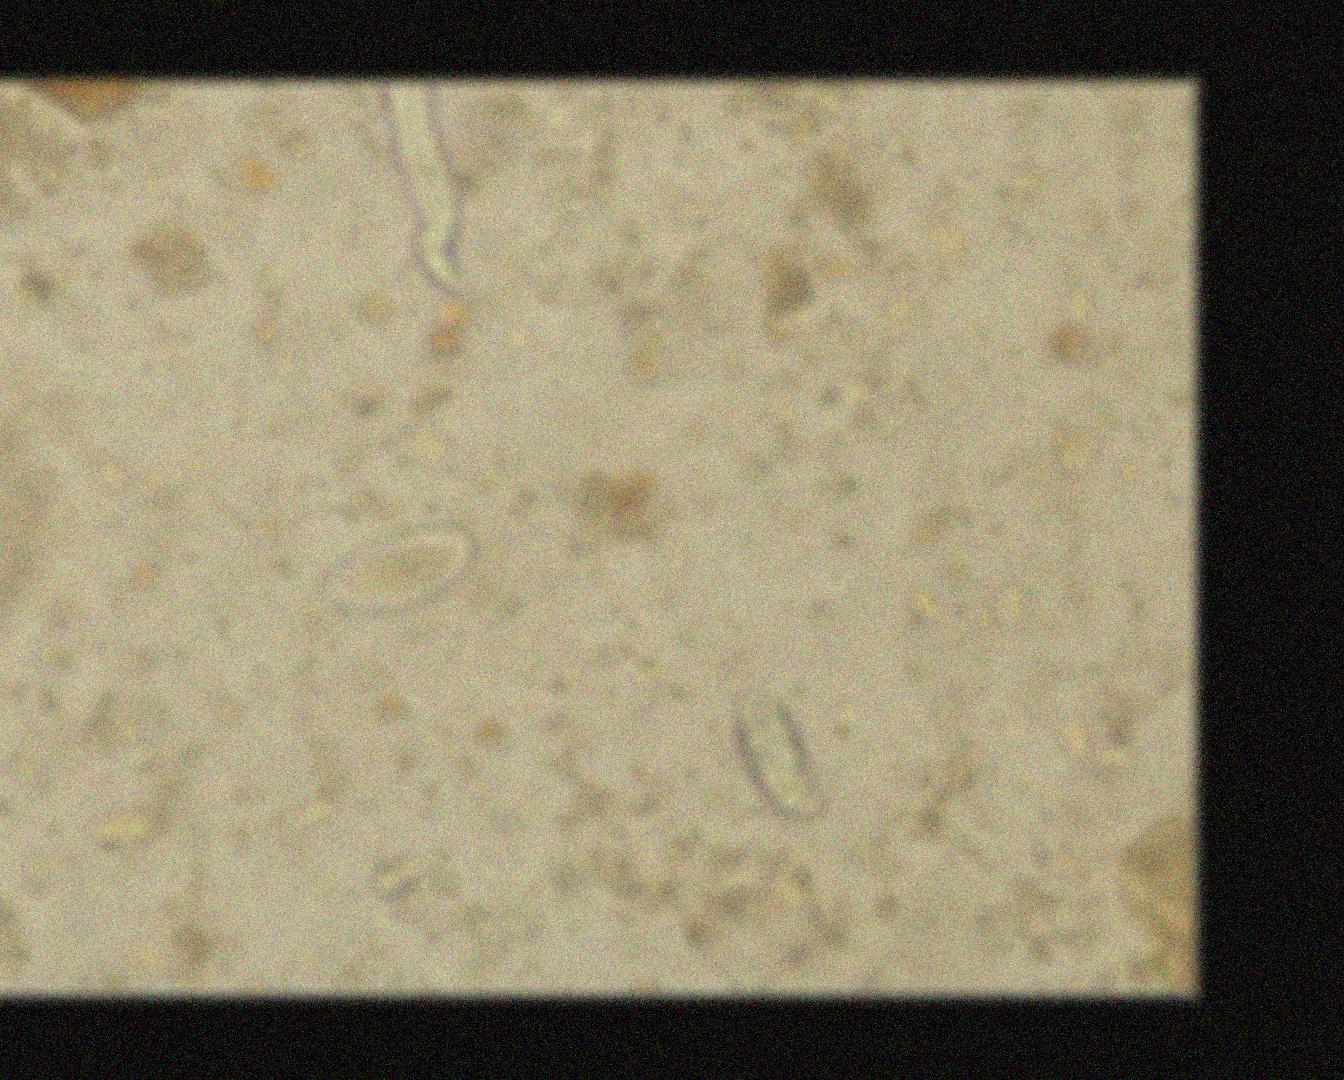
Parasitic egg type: Enterobius vermicularis